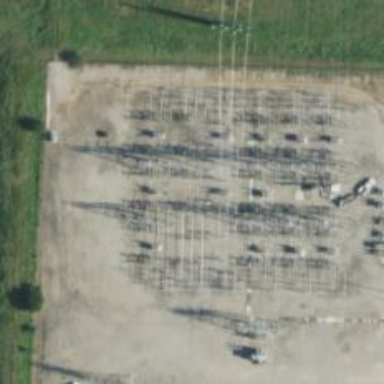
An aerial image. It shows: Switch for power supply.